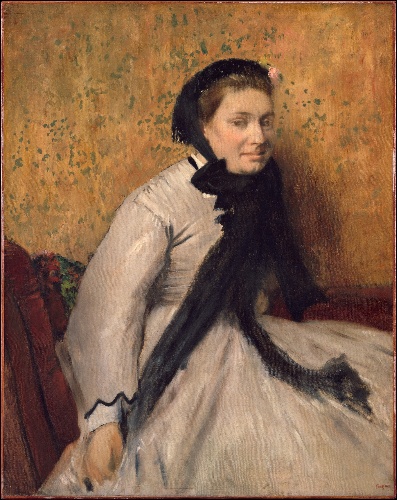
Title: Portrait of a Woman in Gray
Artist: Edgar Degas
Artist bio: French, Paris 1834–1917 Paris
Date: ca. 1865
Object type: Painting
Classification: Paintings
Medium: Oil on canvas
Dimensions: 36 x 28 1/2 in. (91.4 x 72.4 cm)
Department: European Paintings
Credit line: Gift of Mr. and Mrs. Edwin C. Vogel, 1957
Accession year: 1957
Repository: Metropolitan Museum of Art, New York, NY
Tags: Portraits|Women